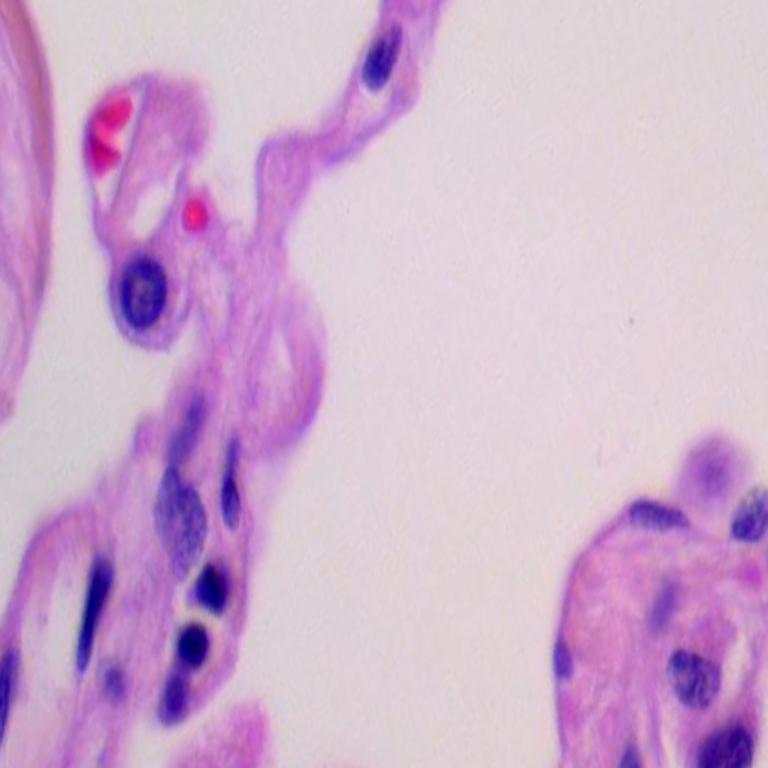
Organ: lung
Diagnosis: benign